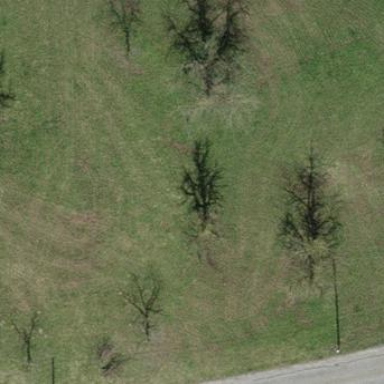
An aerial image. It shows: Orchard.